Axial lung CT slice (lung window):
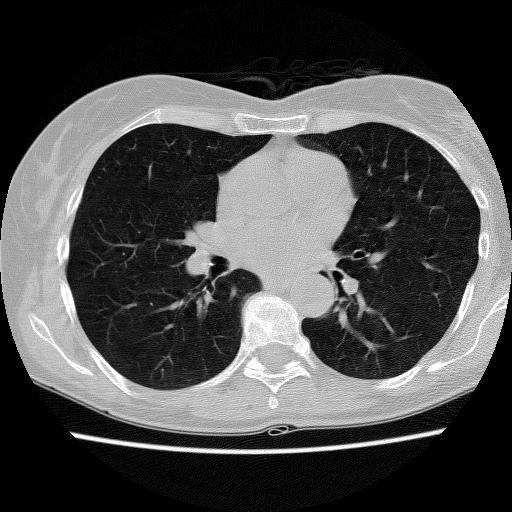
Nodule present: no